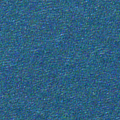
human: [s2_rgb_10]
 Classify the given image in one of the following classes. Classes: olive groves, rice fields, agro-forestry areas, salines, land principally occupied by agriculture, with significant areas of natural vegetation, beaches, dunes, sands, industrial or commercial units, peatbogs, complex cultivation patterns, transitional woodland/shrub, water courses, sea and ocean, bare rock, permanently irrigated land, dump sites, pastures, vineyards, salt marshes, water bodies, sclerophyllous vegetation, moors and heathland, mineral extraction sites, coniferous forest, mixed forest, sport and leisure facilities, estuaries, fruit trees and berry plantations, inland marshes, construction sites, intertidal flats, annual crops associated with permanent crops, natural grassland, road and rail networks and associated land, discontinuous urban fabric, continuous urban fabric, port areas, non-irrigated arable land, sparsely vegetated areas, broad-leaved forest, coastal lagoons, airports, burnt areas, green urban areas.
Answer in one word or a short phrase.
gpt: sea and ocean